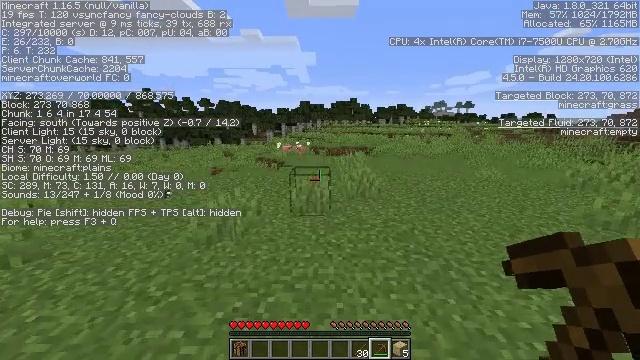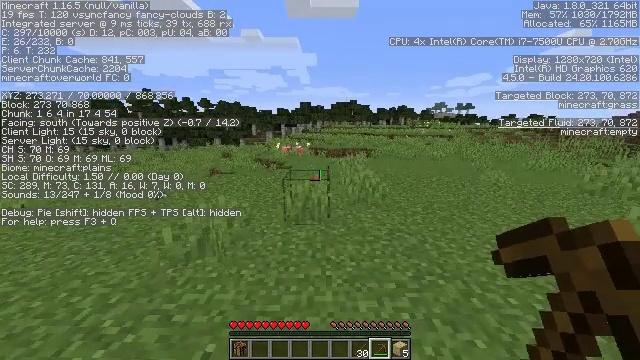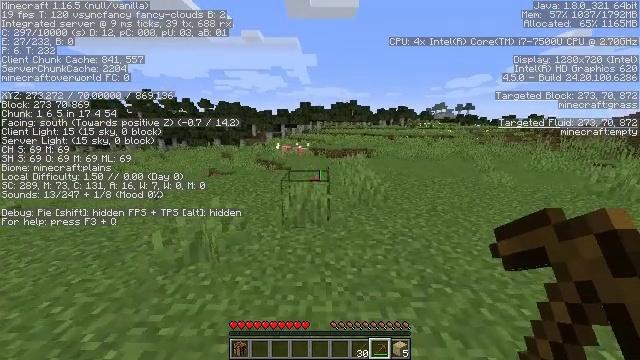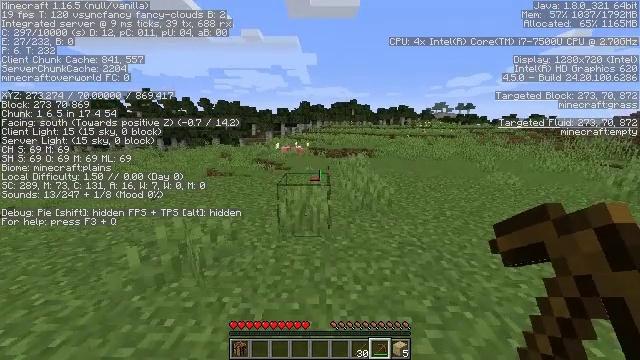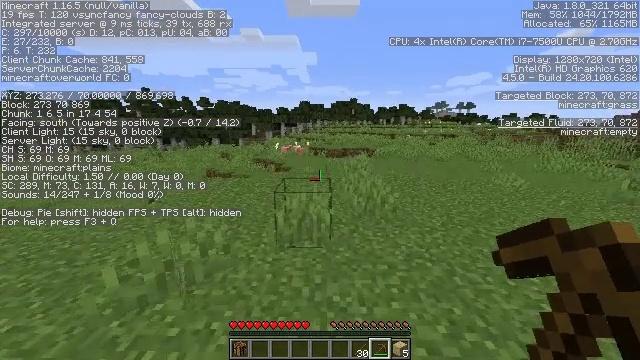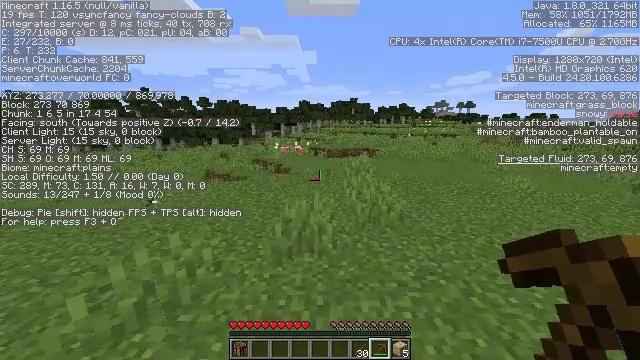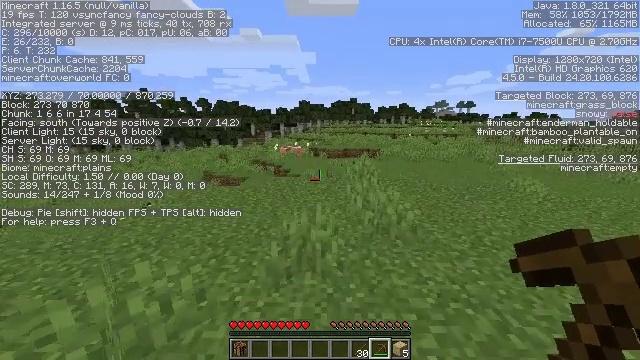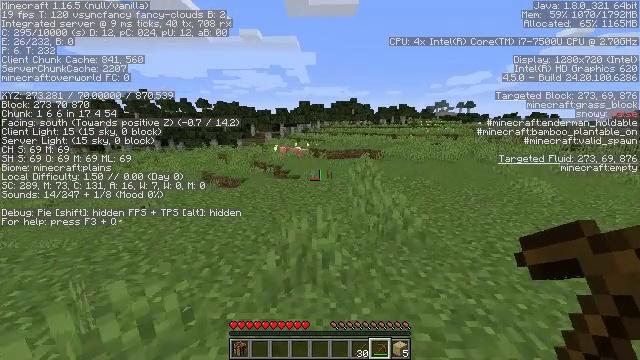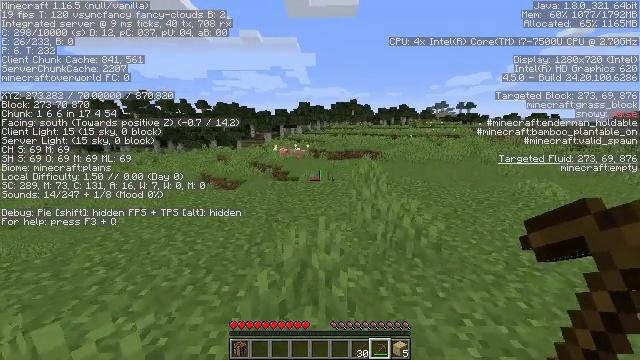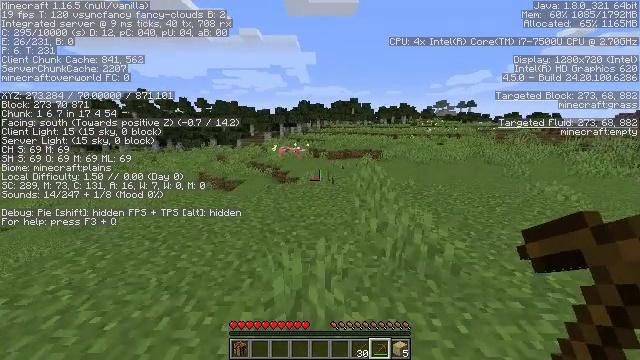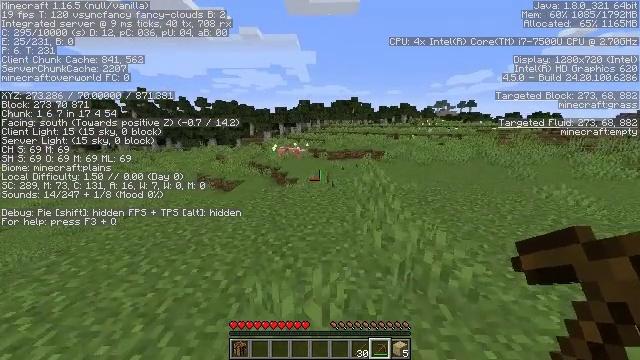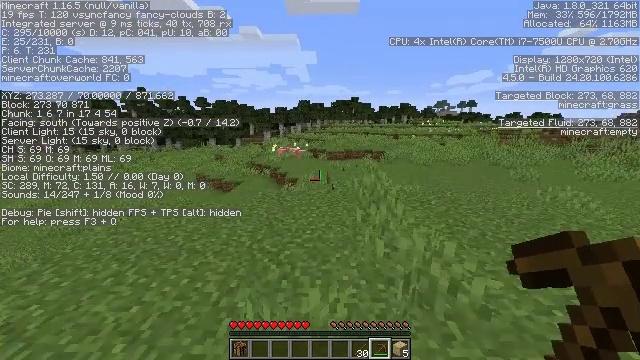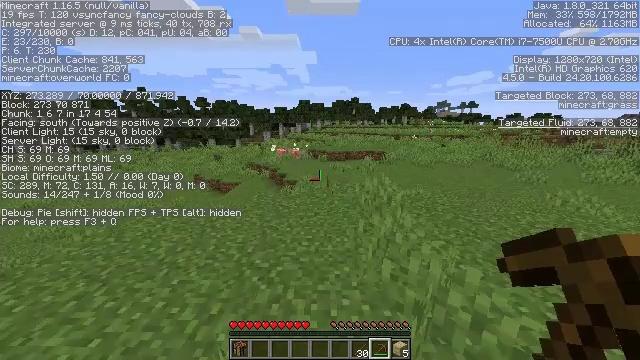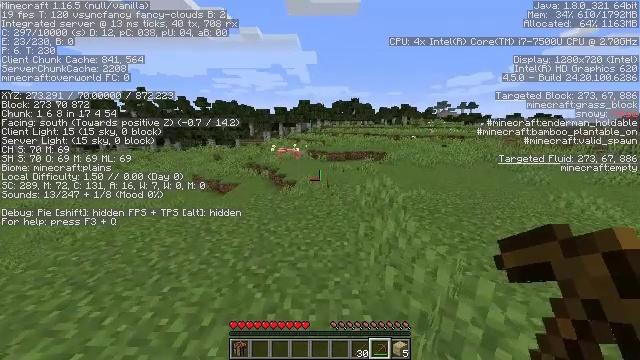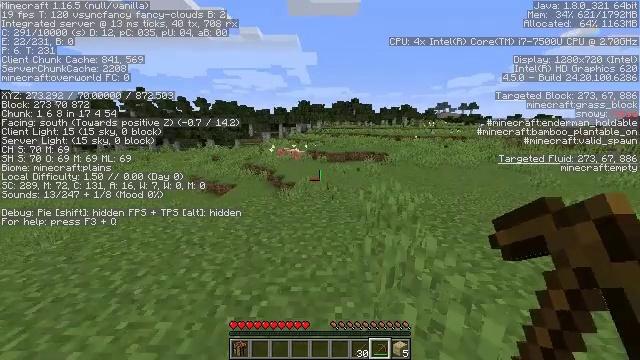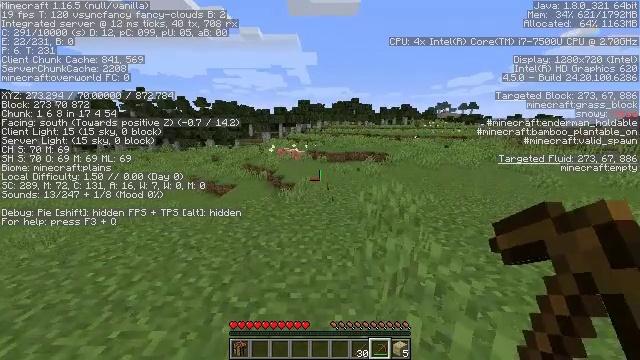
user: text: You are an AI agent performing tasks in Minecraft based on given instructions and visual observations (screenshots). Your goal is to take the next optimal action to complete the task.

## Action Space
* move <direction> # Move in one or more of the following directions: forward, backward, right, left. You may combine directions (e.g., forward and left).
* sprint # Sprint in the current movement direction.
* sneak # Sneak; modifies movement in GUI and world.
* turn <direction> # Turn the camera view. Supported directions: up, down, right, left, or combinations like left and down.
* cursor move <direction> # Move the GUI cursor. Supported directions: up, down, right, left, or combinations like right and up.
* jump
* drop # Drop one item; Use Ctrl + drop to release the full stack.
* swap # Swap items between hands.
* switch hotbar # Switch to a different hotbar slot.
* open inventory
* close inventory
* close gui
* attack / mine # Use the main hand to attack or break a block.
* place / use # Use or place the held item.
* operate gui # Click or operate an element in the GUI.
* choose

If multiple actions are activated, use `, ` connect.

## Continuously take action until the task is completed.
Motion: motion action
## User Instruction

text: Gather grass block for landscaping.
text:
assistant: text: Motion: move forward
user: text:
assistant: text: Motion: move forward
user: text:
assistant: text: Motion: move forward
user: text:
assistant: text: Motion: move forward
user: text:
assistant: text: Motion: move forward
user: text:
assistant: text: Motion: move forward
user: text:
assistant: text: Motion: move forward
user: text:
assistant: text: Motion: move forward, sprint
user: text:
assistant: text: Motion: move forward, sprint
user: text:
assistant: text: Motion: move forward, sprint
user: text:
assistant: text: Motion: move forward, sprint
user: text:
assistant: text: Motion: move forward, sprint
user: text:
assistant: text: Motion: move forward, sprint
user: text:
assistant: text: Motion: move forward, sprint
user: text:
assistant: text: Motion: move forward, sprint
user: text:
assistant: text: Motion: move forward, sprint
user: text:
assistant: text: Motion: move forward, sprint
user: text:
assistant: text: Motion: move forward, sprint
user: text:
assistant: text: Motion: move forward, sprint
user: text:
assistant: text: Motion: move forward, sprint
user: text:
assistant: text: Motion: move forward, sprint
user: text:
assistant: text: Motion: move forward, sprint
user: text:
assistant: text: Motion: move forward, sprint
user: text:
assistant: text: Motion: move forward, sprint
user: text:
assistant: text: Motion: move forward, sprint
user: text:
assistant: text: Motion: move forward, sprint
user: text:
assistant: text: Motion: move forward, sprint
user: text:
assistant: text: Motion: move forward, sprint
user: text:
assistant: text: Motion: move forward, sprint
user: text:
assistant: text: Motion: move forward, sprint